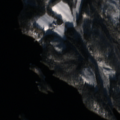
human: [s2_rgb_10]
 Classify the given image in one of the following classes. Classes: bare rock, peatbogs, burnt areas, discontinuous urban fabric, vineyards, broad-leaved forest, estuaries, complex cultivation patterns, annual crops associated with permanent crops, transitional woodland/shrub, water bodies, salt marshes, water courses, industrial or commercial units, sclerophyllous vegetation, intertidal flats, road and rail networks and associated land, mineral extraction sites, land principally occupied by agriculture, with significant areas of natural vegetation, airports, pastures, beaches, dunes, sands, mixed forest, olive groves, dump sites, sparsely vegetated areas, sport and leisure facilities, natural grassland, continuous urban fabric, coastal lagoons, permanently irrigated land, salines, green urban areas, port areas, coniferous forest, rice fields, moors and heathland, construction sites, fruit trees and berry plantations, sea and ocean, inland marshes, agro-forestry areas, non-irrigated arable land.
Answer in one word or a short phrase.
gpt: coniferous forest, mixed forest, water bodies